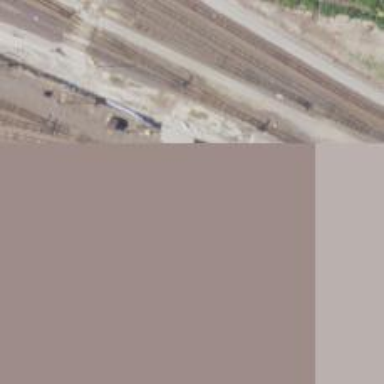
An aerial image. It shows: Railway yard.